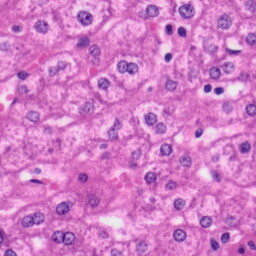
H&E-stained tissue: Liver